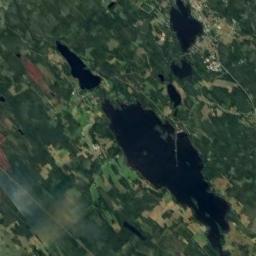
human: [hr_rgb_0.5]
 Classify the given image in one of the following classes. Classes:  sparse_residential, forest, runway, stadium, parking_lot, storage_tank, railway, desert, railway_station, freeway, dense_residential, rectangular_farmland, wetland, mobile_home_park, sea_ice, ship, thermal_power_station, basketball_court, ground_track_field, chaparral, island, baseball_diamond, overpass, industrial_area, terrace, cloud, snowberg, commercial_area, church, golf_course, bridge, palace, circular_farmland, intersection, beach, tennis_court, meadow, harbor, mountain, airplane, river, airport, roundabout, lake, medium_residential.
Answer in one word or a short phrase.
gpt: lake